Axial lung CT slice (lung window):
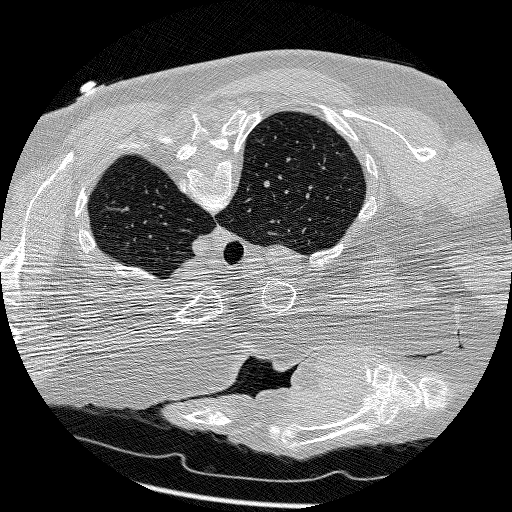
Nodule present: no